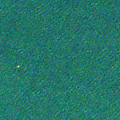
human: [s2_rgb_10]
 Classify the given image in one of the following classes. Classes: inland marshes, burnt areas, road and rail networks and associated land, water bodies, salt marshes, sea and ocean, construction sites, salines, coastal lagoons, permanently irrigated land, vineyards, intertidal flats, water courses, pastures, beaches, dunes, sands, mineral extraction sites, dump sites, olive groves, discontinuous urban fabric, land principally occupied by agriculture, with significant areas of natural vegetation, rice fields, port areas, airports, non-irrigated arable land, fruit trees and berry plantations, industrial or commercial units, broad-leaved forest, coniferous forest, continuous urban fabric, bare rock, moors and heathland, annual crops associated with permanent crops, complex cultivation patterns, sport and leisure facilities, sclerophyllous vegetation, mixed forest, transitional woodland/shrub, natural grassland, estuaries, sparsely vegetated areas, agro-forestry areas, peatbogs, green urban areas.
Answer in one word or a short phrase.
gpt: sea and ocean